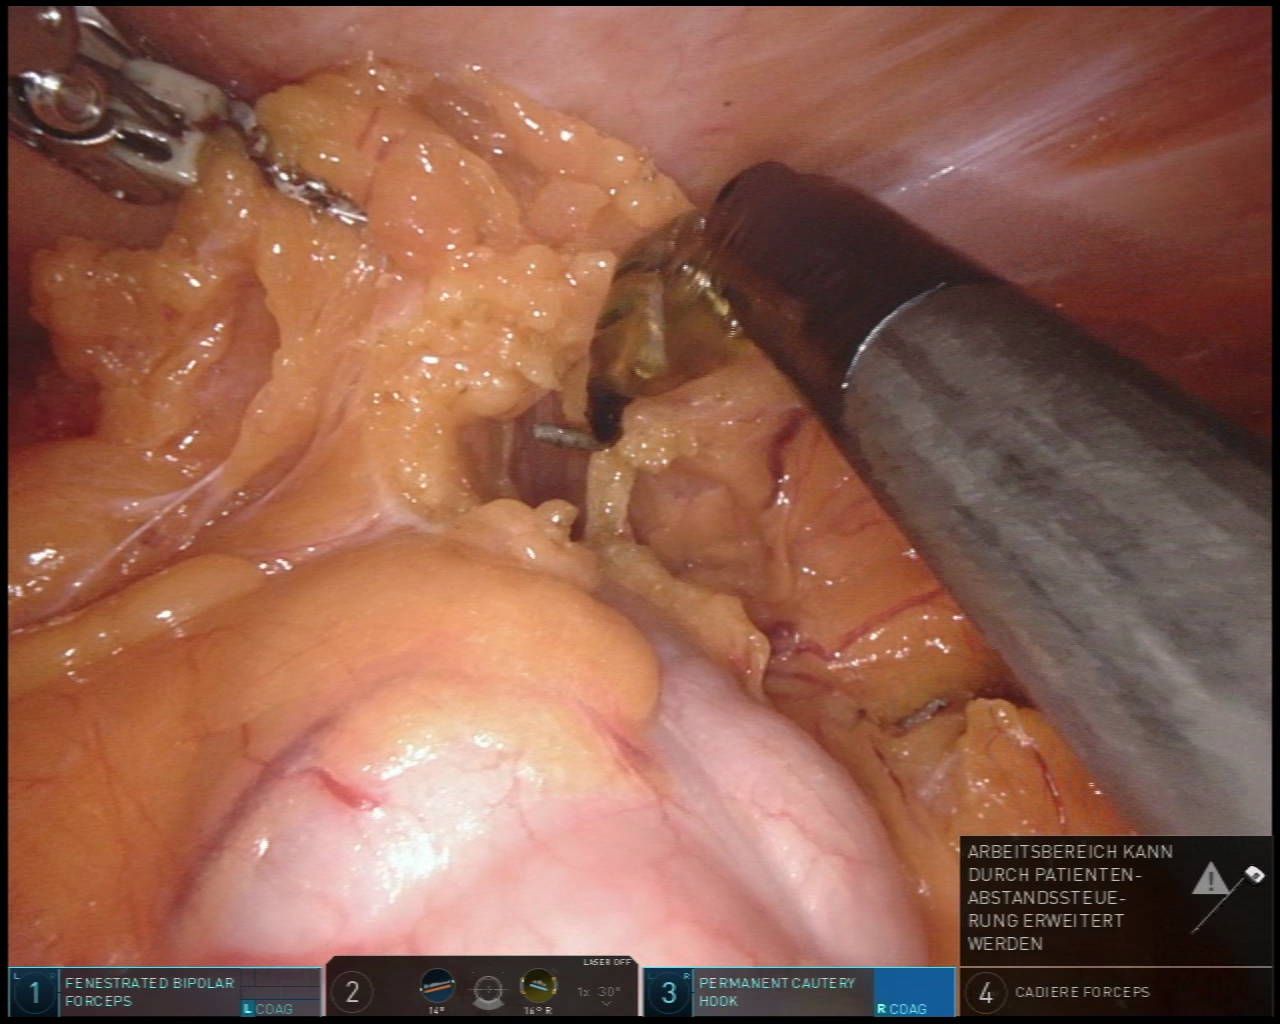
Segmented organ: colon
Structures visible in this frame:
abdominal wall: yes
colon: yes
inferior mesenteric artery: no
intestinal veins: no
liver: no
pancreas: no
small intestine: no
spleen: no
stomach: no
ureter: no
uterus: no
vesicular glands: no